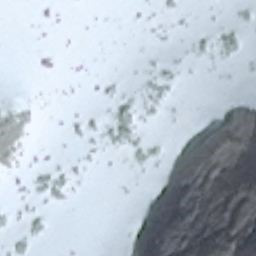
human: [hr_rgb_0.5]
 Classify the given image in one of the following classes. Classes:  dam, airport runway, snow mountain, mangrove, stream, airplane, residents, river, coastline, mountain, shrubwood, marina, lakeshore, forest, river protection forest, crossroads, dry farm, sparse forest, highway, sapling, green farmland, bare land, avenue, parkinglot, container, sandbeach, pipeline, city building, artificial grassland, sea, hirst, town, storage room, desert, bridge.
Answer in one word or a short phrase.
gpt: snow mountain